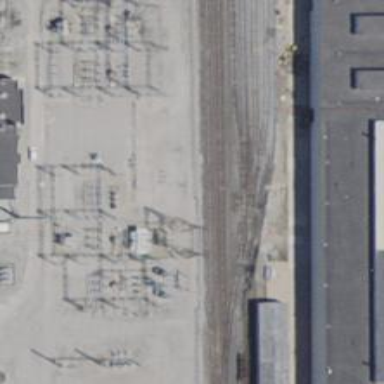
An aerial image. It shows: Switch for power supply.